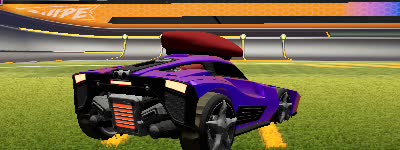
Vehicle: breakout